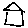
Label: house